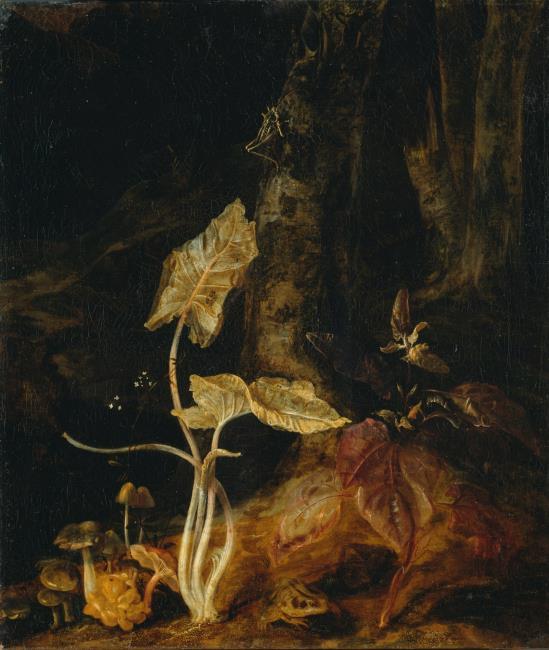
Title: Forest floor still life with mushrooms, frog and grasshopper
Artist: Otto Marseus van Schrieck
Earliest date: 1676
Latest date: 1676
Genre: painting
Iconography: Still Life
Keywords: forest still life, tree stump, mushroom, gilled mushroom, galium, lords-and-ladies, mugworts, grasshopper, frog